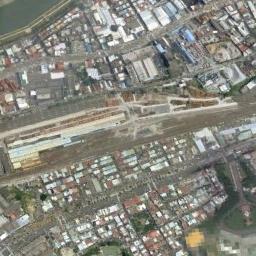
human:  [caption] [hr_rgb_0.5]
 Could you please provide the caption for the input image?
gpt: The railway station is next to some buildings .

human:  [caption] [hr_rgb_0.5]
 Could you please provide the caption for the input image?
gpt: The railway station with some railways is surrounded by lots of other buildings .

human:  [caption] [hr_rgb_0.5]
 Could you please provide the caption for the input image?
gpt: There is a railway station in the crowded city .

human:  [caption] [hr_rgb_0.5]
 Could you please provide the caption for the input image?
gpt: Many buildings of different shapes are beside the railway station .

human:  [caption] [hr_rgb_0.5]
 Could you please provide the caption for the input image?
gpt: There are many buildings and some green meadows around the railway station .